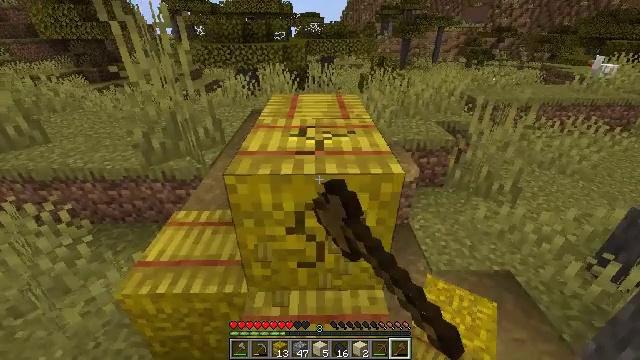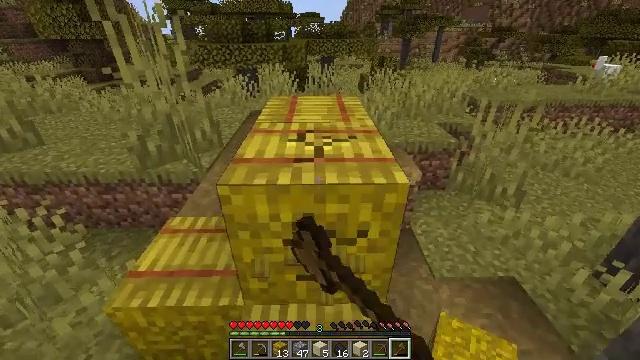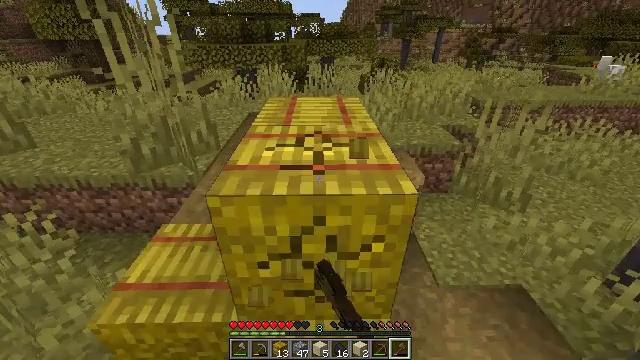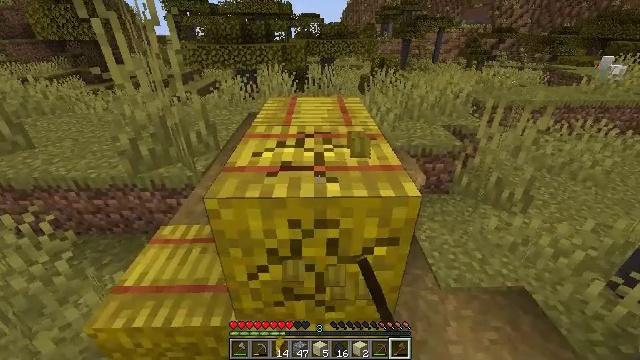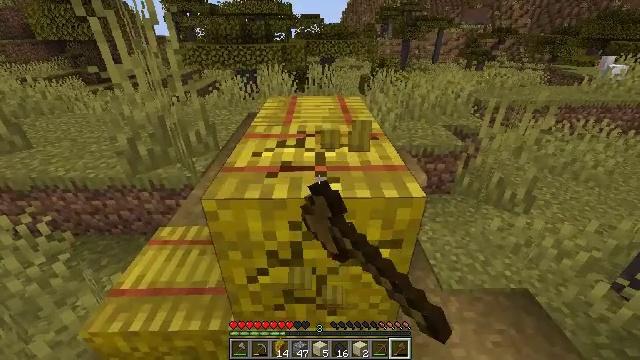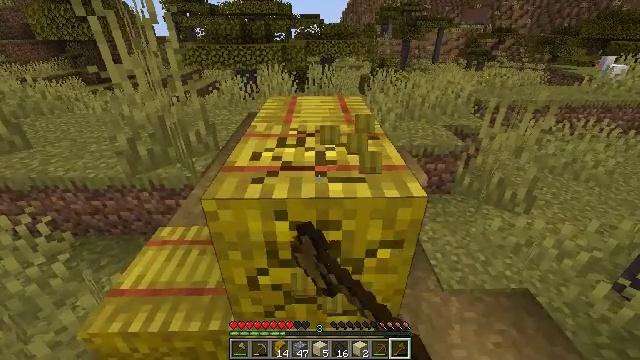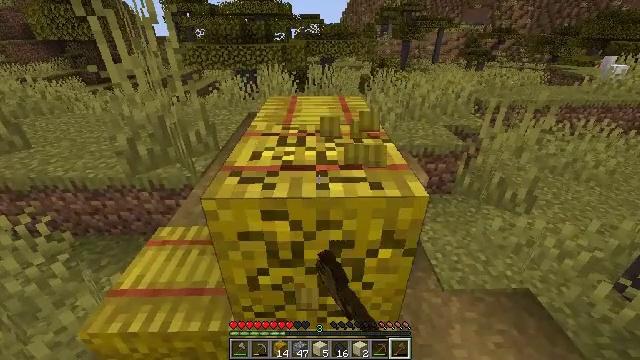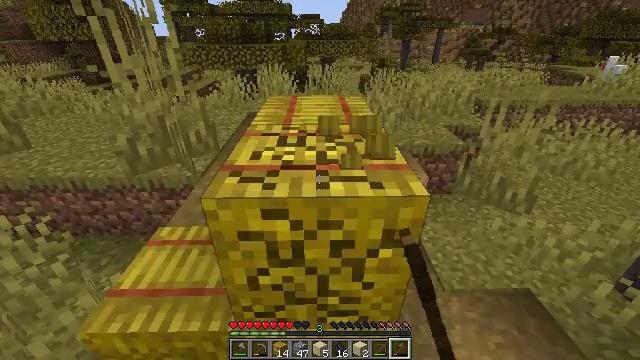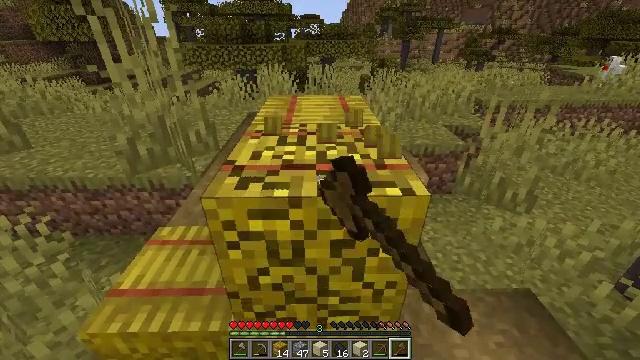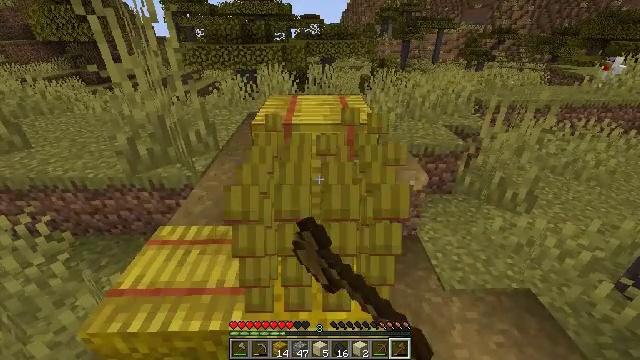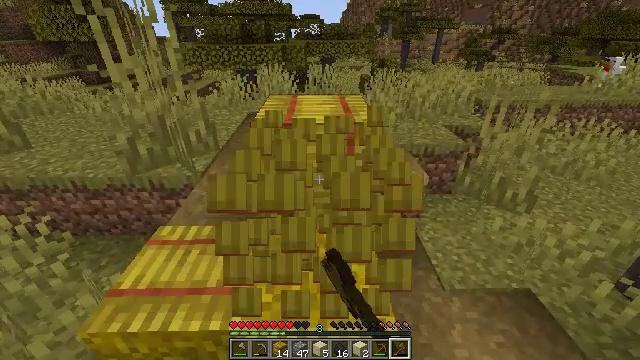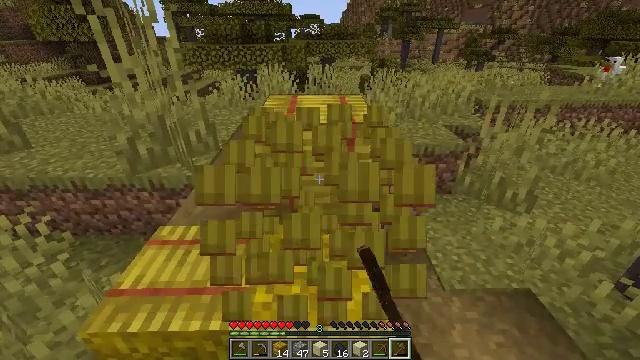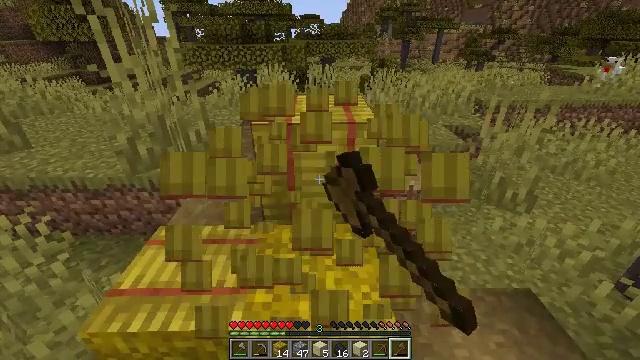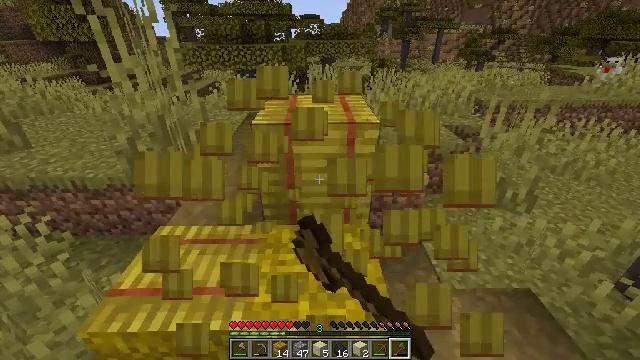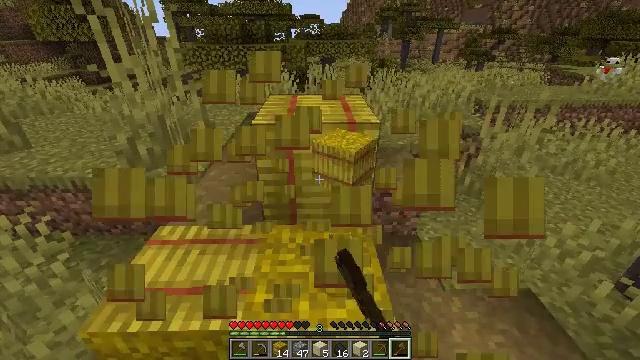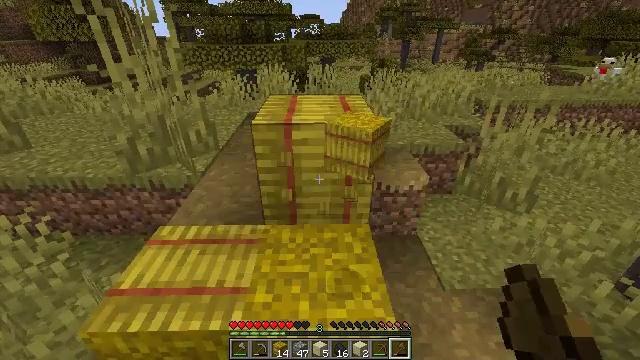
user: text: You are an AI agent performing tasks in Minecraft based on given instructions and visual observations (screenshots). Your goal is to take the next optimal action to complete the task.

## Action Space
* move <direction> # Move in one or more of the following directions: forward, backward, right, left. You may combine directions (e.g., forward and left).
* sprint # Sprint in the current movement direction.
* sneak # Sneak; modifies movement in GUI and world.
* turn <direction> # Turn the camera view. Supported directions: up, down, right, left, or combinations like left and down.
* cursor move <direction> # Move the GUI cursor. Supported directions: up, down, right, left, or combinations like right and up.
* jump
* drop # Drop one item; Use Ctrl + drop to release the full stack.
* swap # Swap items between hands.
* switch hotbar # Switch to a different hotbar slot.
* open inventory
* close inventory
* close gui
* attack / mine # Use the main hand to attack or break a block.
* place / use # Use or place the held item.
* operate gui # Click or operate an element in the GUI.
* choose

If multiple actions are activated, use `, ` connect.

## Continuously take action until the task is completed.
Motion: motion action
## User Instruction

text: Mine a hay block from the field.
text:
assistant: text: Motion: attack / mine
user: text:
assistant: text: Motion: attack / mine
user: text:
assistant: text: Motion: attack / mine
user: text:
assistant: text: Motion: attack / mine
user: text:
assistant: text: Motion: attack / mine
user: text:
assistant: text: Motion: attack / mine
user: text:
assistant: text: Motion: attack / mine
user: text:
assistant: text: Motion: attack / mine
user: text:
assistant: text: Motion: attack / mine
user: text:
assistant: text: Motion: attack / mine
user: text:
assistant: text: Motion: attack / mine
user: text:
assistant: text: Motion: attack / mine
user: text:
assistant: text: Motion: attack / mine
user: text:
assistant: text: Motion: attack / mine
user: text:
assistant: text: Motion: attack / mine
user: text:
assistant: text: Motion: turn left, attack / mine
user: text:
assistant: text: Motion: move forward and move right, turn left and up, attack / mine
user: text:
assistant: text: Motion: move forward and move right, turn left, attack / mine
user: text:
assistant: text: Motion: move forward and move right, turn left and down, attack / mine
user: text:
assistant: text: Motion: move forward and move right, turn left and down, attack / mine
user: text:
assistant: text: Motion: move forward, turn left, attack / mine
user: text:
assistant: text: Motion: attack / mine
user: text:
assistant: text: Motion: attack / mine
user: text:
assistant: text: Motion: attack / mine
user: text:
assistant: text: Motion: attack / mine
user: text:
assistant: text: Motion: attack / mine
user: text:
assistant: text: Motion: turn right, attack / mine
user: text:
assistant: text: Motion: turn right, attack / mine
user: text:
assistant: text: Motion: attack / mine
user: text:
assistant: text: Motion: attack / mine